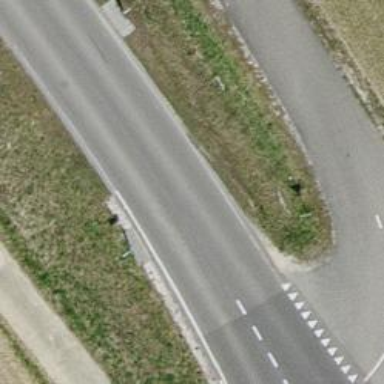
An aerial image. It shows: Tertiary road.